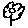
Label: flower